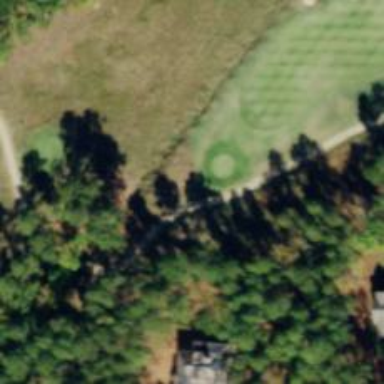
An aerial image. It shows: Path for both roads and golfers.